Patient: sex F, age 68
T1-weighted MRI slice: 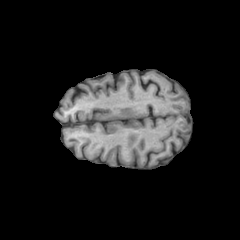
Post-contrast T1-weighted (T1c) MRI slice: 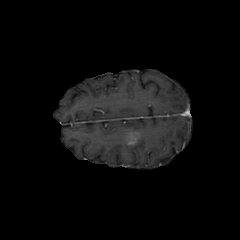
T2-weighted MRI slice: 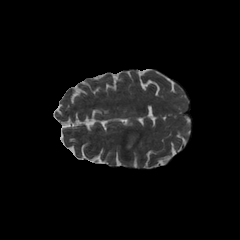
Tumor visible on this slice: yes
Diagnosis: Glioblastoma, IDH-wildtype
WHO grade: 4